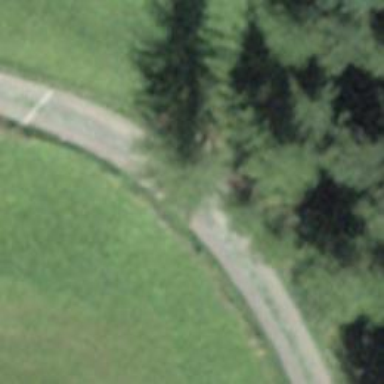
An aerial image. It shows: Gravel track with grade4 track type.